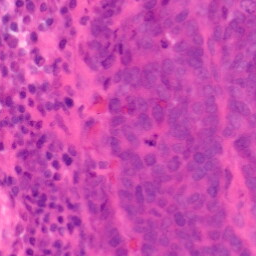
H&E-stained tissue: Colon